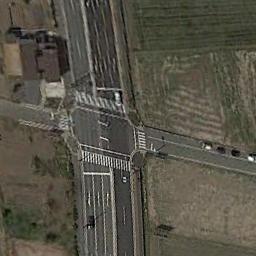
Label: intersection